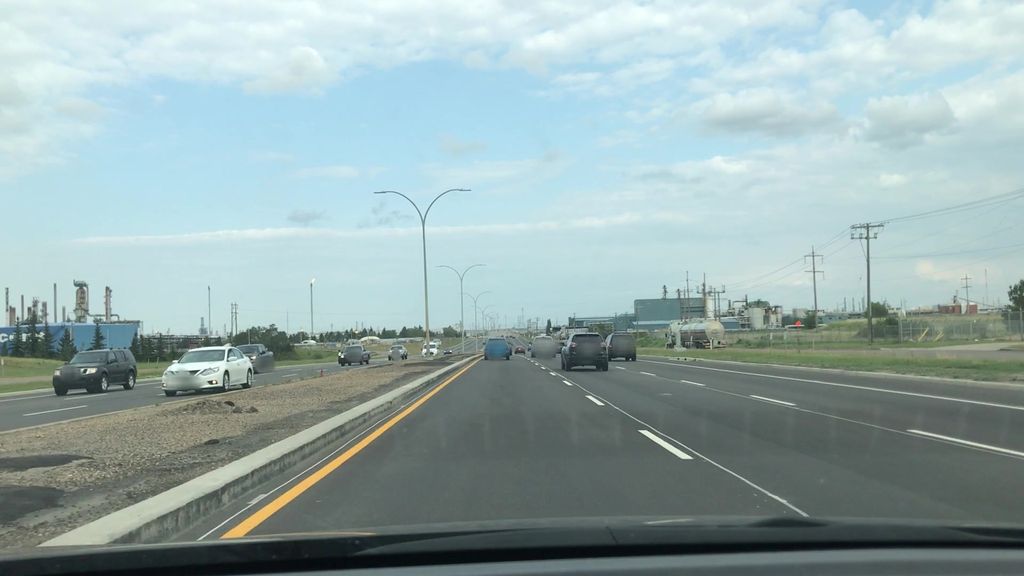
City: edmonton